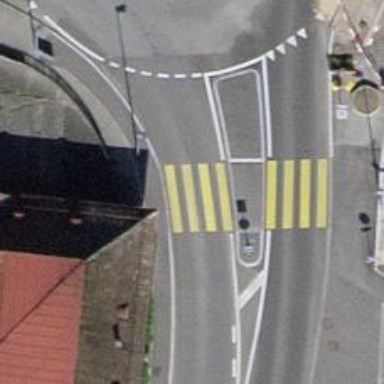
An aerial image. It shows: Marked crossing on the road.